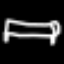
Label: bed